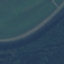
Land use / land cover: River